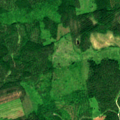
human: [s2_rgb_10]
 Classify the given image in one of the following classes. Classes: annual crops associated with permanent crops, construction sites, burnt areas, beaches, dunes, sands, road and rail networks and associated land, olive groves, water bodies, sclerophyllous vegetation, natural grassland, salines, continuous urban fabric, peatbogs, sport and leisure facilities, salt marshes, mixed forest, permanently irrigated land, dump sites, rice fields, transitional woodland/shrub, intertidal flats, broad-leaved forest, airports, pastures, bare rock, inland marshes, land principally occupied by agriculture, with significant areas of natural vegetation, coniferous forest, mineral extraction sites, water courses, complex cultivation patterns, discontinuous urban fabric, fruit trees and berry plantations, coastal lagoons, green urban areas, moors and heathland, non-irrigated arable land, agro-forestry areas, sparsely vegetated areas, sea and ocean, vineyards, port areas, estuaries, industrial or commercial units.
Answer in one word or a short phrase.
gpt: coniferous forest, mixed forest, transitional woodland/shrub